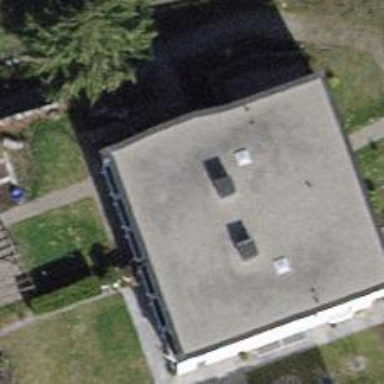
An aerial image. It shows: Small solar photovoltaic panel generator on the roof of building.